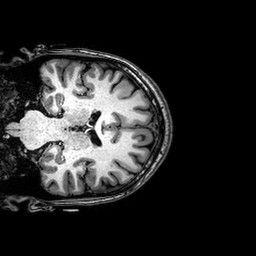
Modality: T1w
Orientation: coronal
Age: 29
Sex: female